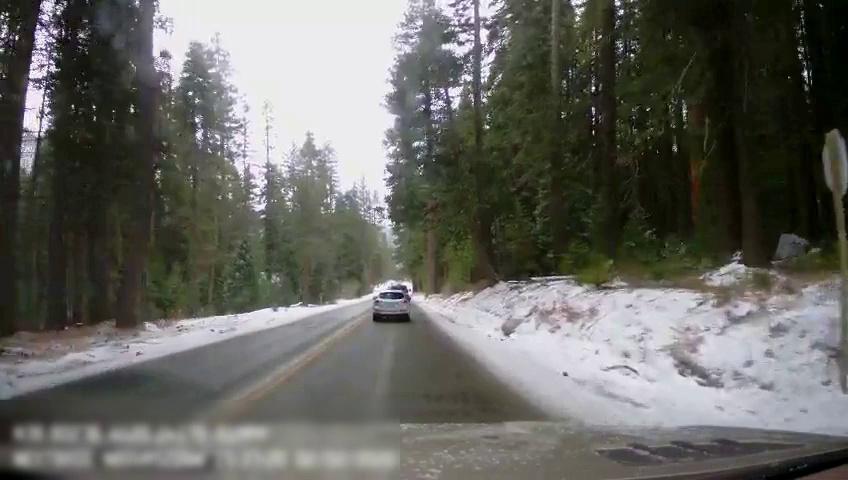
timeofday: Day
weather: Snowy
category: Drivable Space
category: Vehicles | Truck
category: Vehicles | SUV
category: Lanes | Current Lane
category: Lanes | Opposite Lane